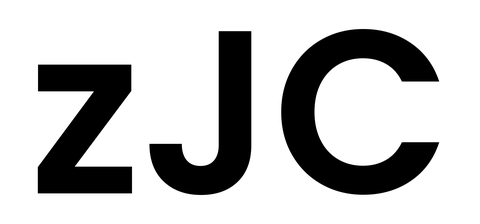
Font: Poppins-SemiBold